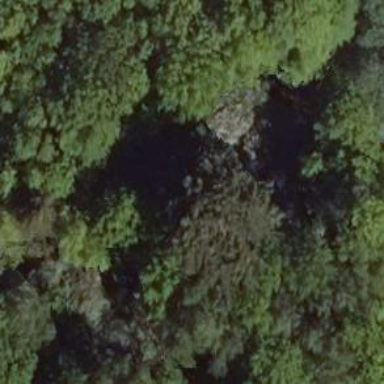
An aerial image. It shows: Needle-leaved tree serving as landmark.